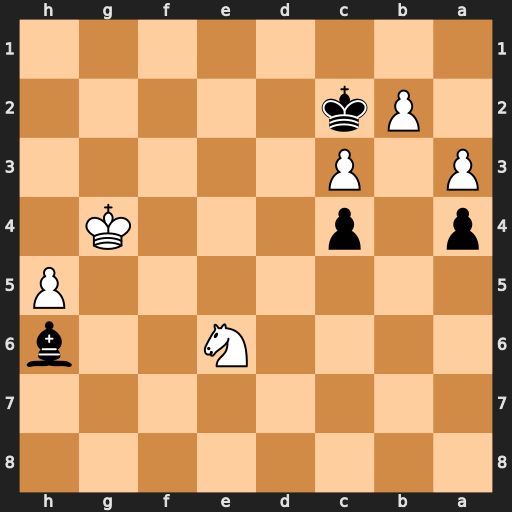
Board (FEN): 8/8/4N2b/7P/p1p3K1/P1P5/1Pk5/8
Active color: b
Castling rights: -
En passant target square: -
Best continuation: Kxb2 Kf3 Kxa3 Nc5 Bf8